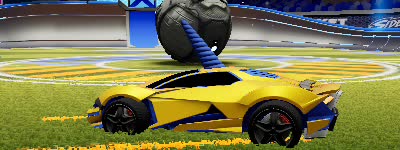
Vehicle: werewolf